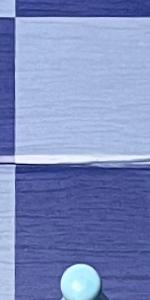
Label: Empty